Aerial crown-view tile of a tropical tree (Barro Colorado Island, Panama), acquired 20240611:
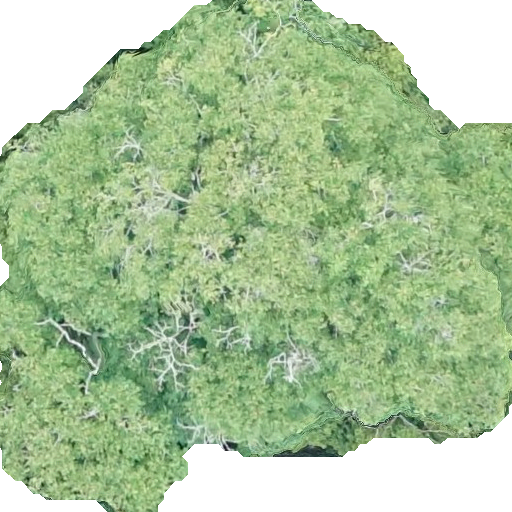
Species: Dipteryx oleifera
GBIF accepted scientific name: Dipteryx oleifera
Crown area: 342.312 m²